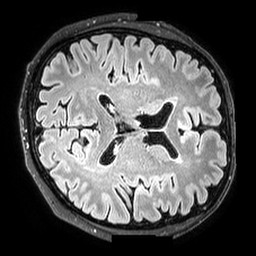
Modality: T2w
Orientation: axial
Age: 48
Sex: male
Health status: healthy
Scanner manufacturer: philips
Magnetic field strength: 3 T
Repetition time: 5 s
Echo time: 0.2899 s